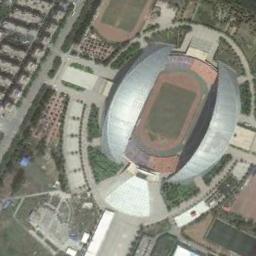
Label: stadium